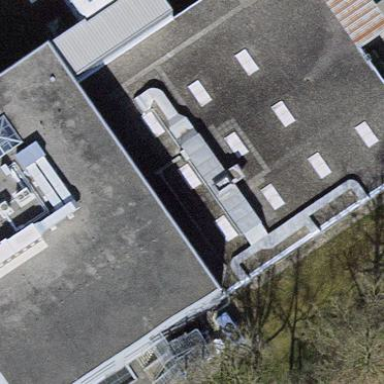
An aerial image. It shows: Industrial building.